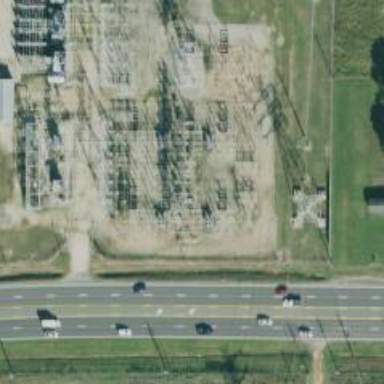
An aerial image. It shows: Switch for power supply.